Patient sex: M
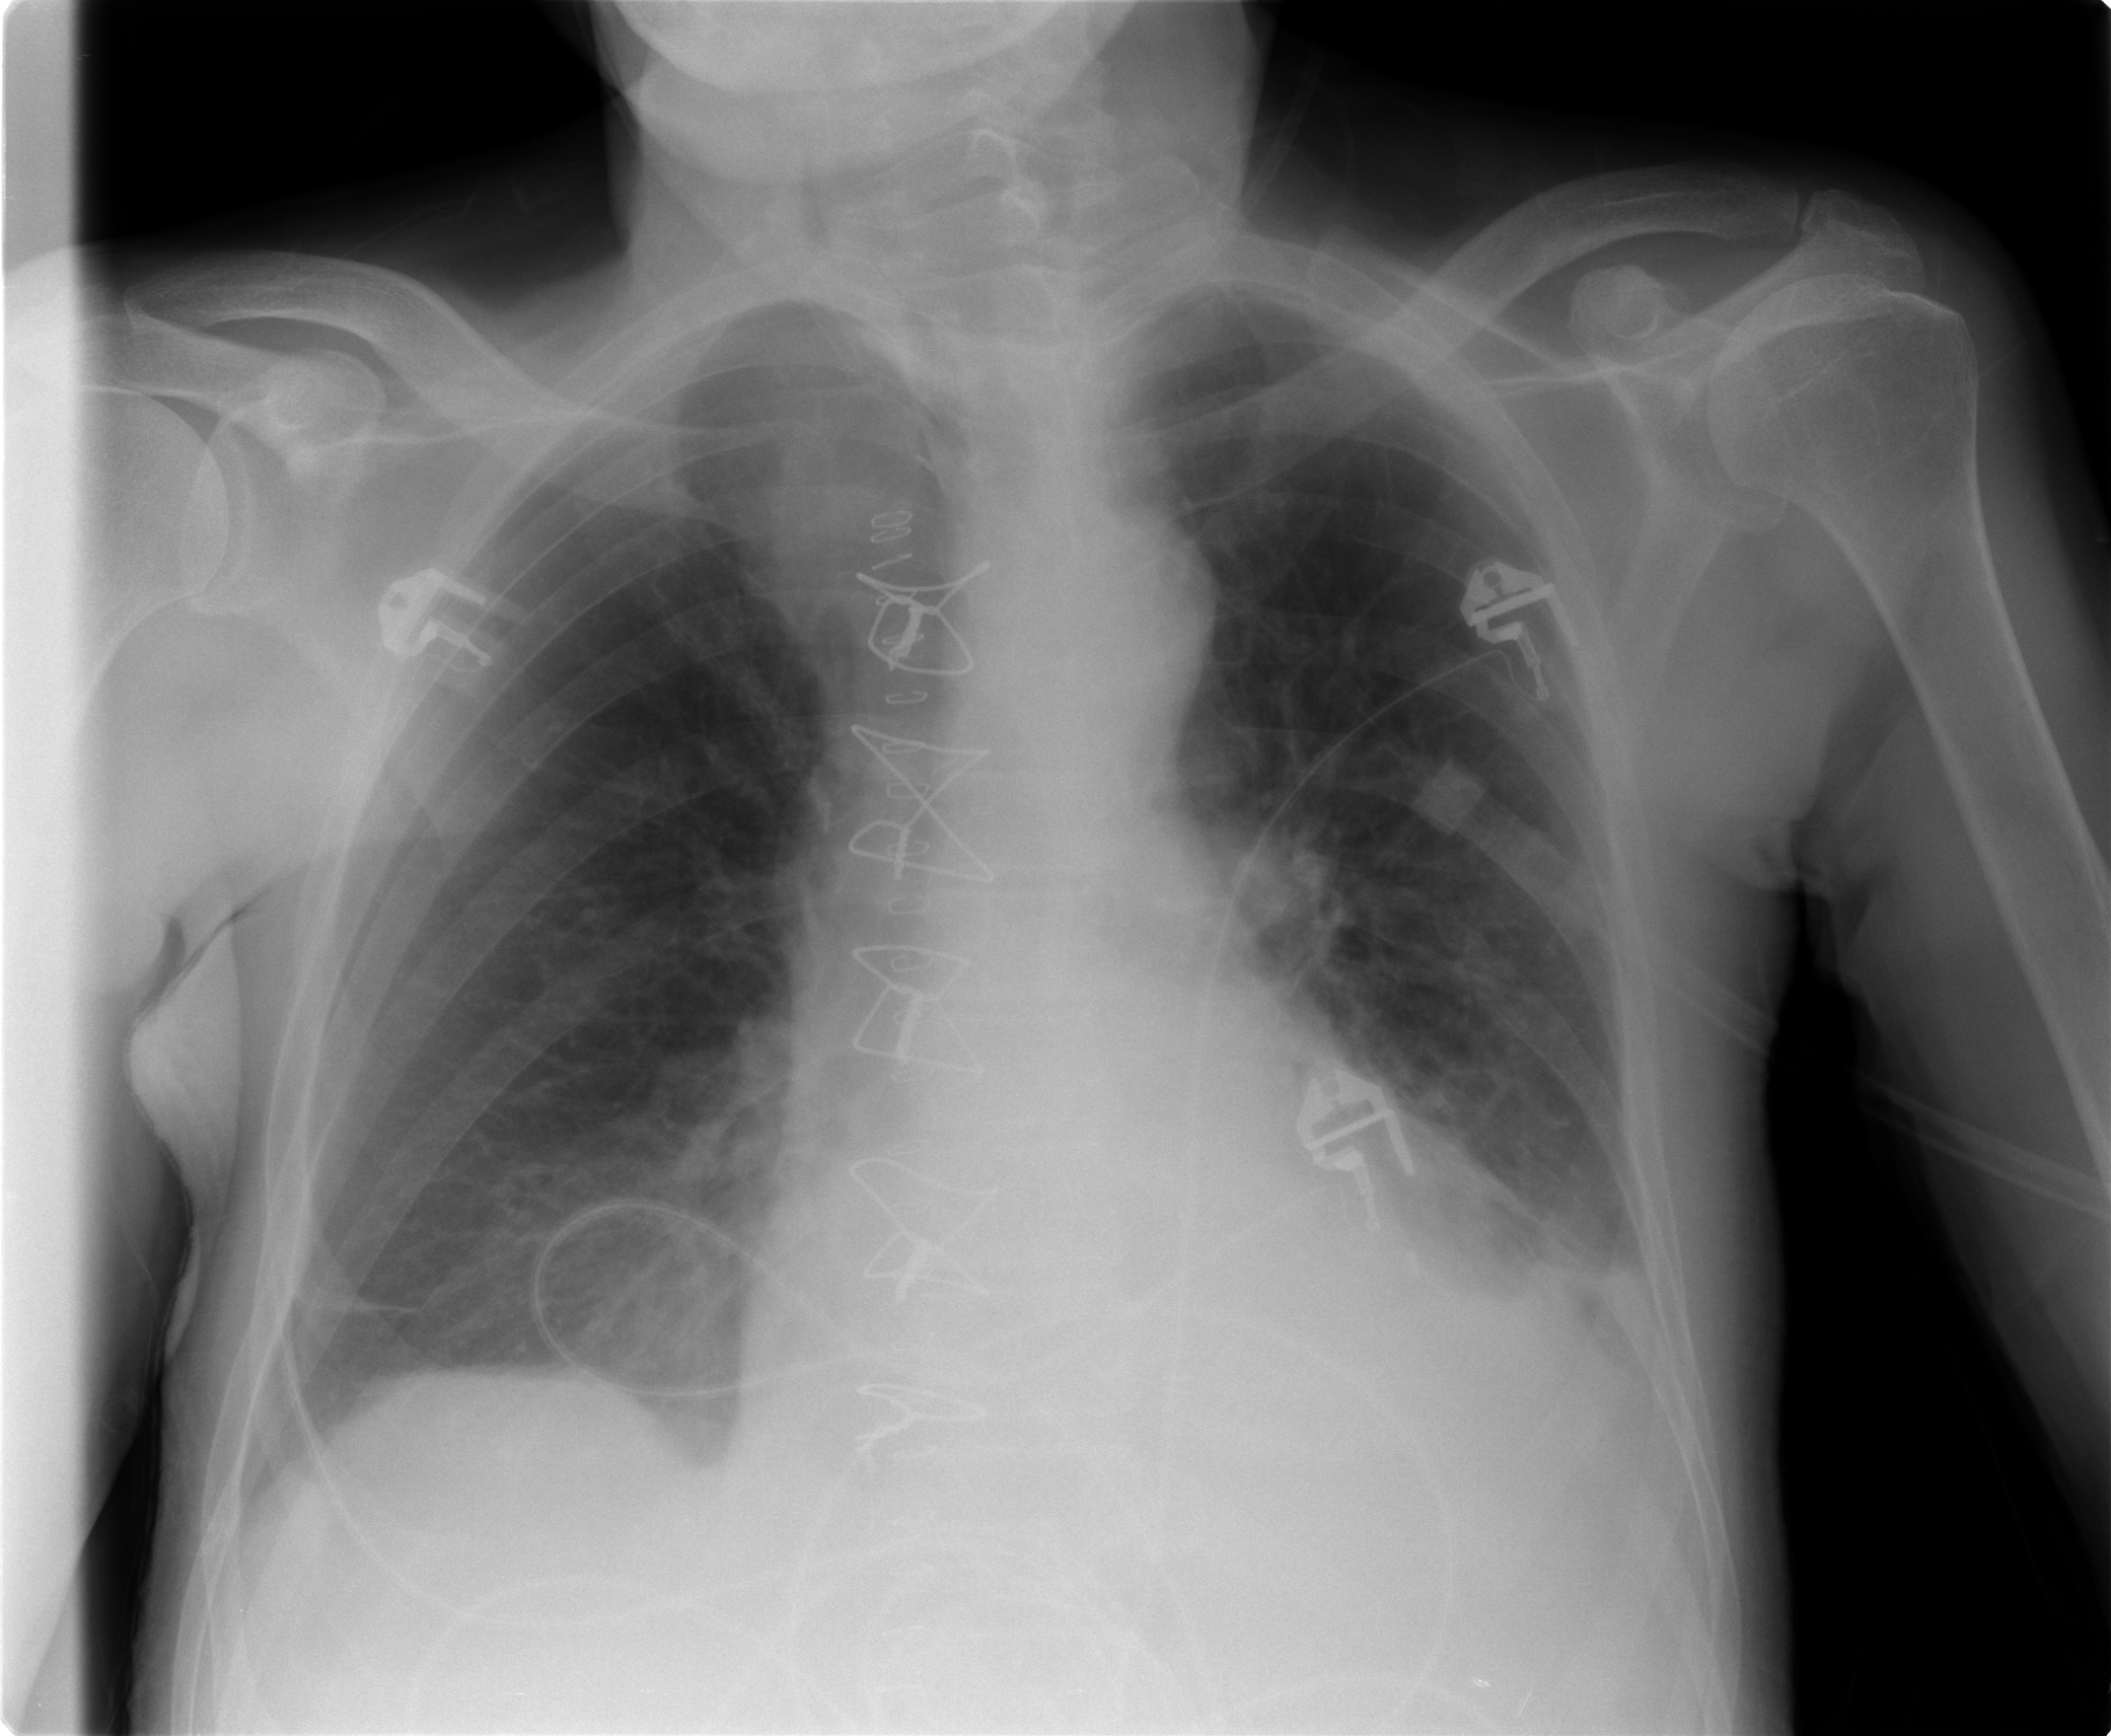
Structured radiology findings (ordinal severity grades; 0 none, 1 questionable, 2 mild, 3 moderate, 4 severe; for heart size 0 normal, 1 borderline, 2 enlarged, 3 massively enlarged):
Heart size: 1
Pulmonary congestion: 2
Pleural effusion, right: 1
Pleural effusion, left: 2
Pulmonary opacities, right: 0
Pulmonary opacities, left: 0
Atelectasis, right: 2
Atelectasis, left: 2